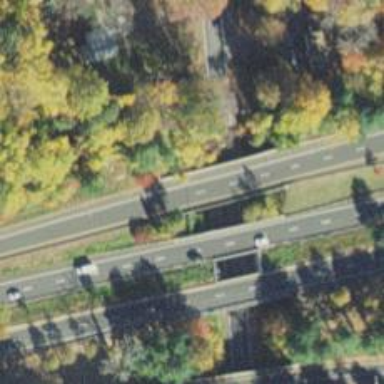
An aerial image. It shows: Bridge on motorway link.